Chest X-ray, AP view. Patient: 45 years old, sex M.
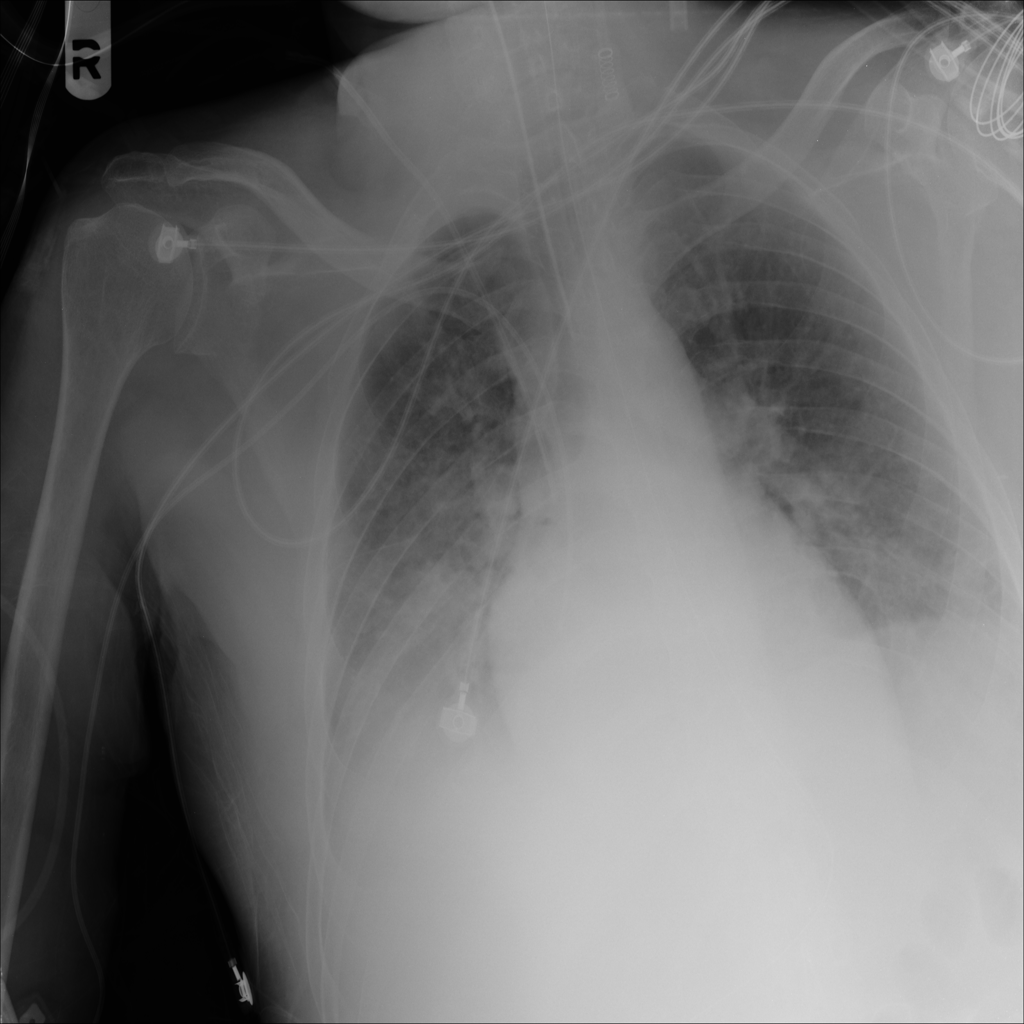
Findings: Effusion, Infiltration